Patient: sex F, age 86
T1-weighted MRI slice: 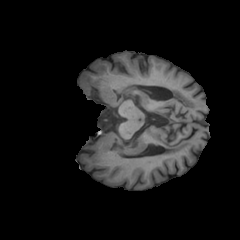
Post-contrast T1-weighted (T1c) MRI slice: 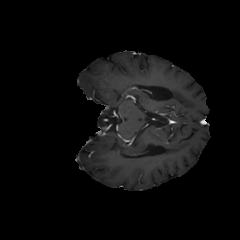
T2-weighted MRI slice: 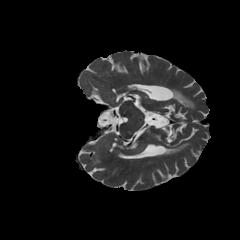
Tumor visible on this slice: no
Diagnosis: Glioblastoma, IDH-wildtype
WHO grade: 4